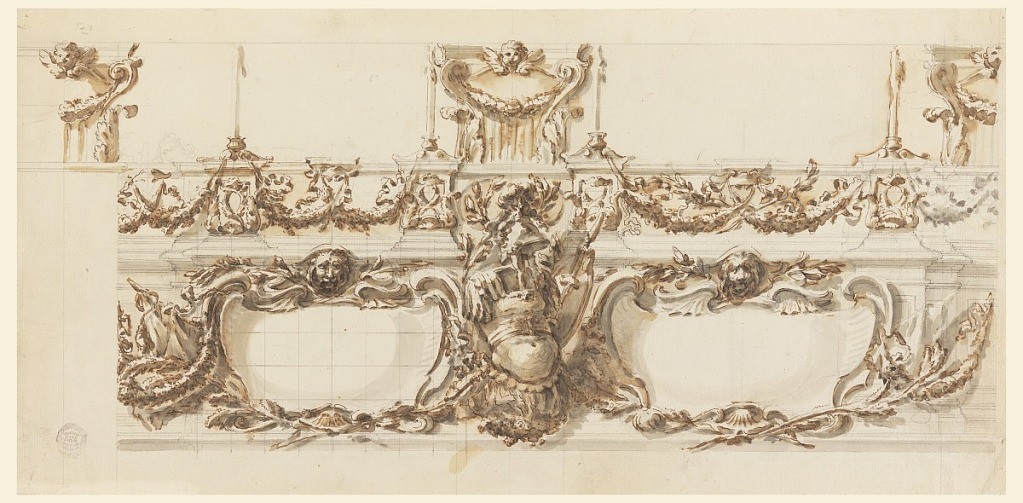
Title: Design for an Architrave
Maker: Carlo Marchionni, Italian, 1702–1786
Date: ca. 1770
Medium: Black crayon, pen and ink, brush and sepia on laid paper
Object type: Drawing
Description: On top are three capitals connected by an entablature, with candles standing beside the capitals, except at the left, where the capital is on top of a column and the candlestick is farther from it. The entablature is decorated with festoons. Below the entablature is a frieze with two escutcheons beside a trophy of arms. Partially squared.